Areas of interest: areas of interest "Business office"
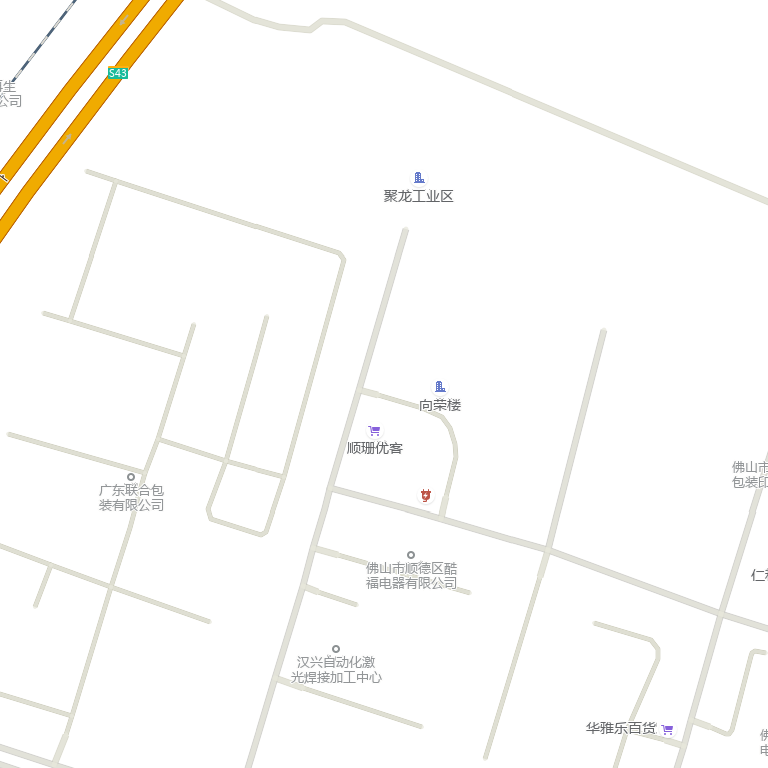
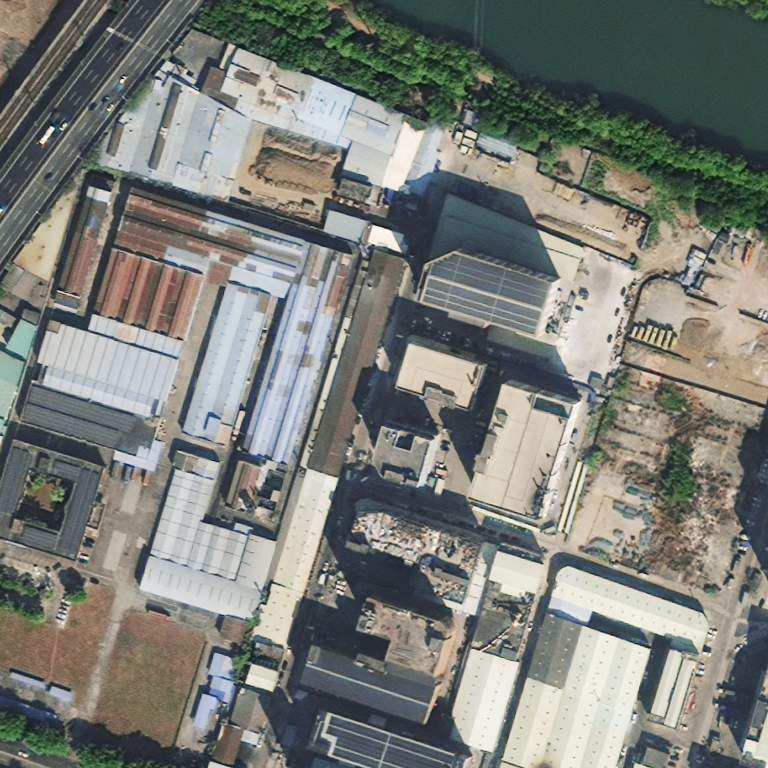